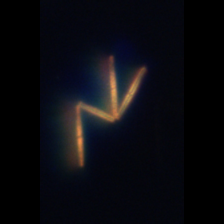
Taxon: Thalassionema
Group: Diatoms